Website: home-depot
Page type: billing-address
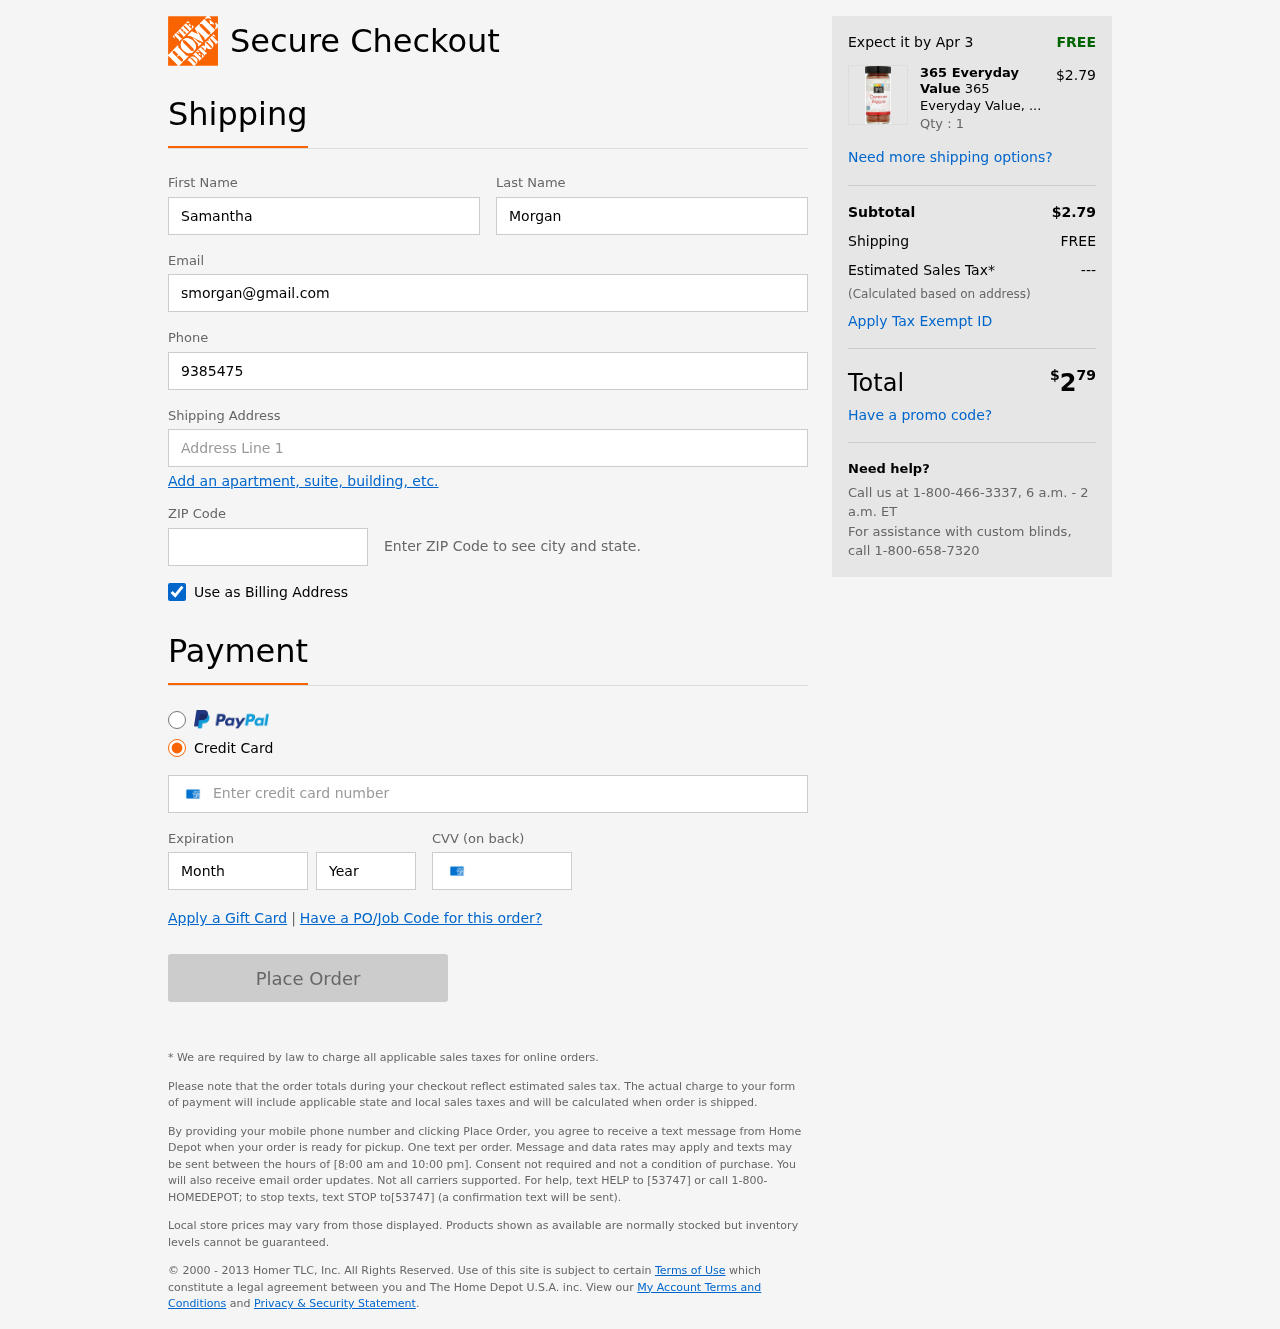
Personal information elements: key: PII_FIRSTNAME
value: Samantha
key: PII_LASTNAME
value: Morgan
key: PII_EMAIL
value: smorgan@gmail.com
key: PII_PHONE
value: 9385475022
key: PII_STREET
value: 372 Jones Mission Apt. 675
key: PII_POSTCODE
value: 98017
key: PII_CARD_NUMBER
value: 3425 5849 2455 260
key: PII_CARD_EXPIRY_MONTH
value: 02
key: PII_CARD_CVV
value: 2739
Product elements: key: PRODUCT1_BRAND
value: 365 Everyday Value
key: PRODUCT1_NAME
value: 365 Everyday Value, Cayenne Pepper, 1.76 oz
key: PRODUCT1_PRICE
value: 2.79
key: PRODUCT1_QUANTITY
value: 1
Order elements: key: ORDER_DELIVERY_DATE
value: Apr 3
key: ORDER_SUBTOTAL
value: $2.79
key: ORDER_SHIPPING_COST
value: FREE
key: ORDER_TAX
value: ---
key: ORDER_TOTAL2
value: $279